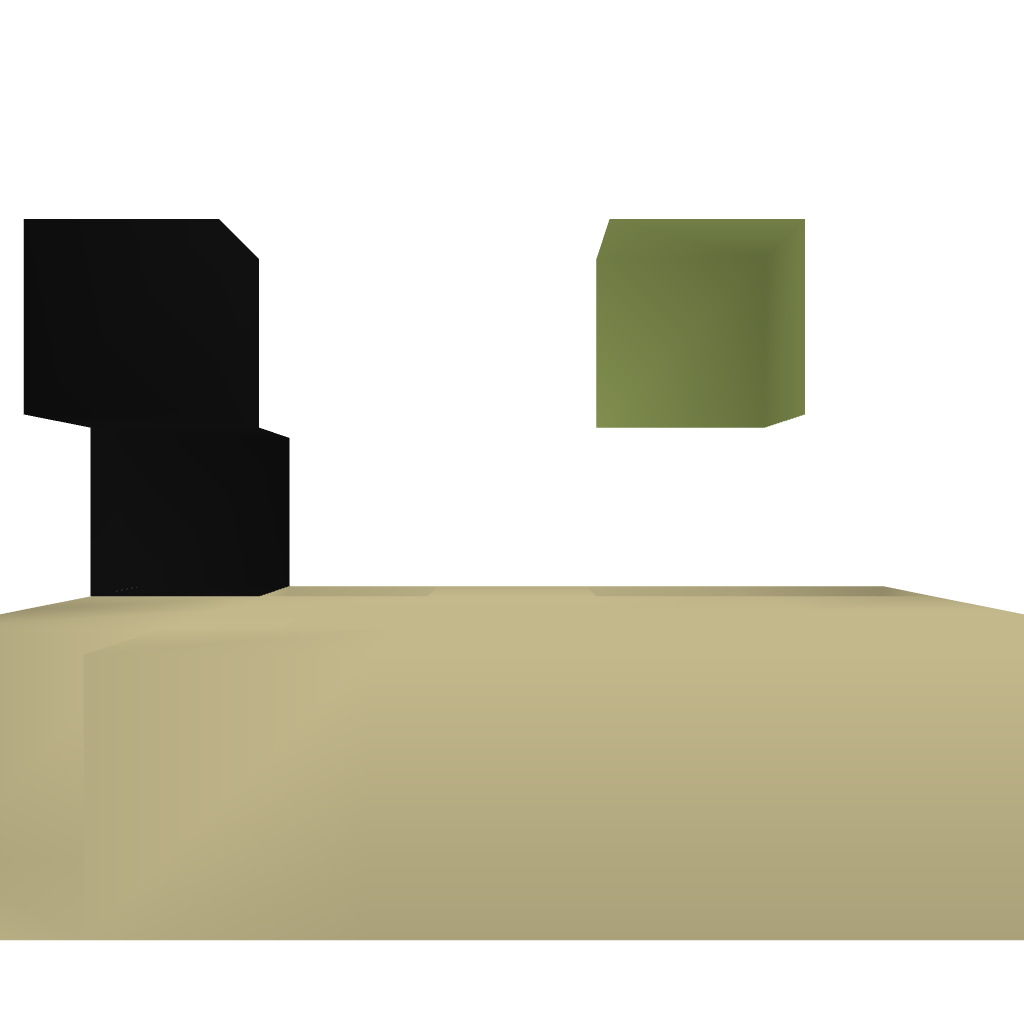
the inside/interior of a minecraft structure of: Fast and minimalistic redstone pulser